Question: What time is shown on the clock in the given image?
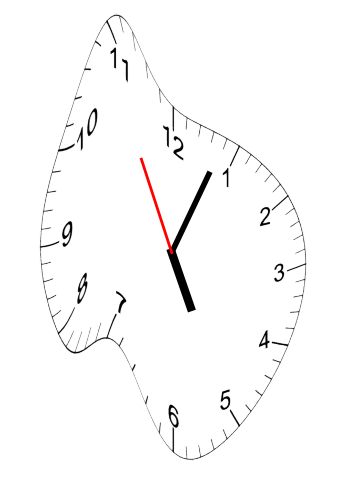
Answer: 05:03:55